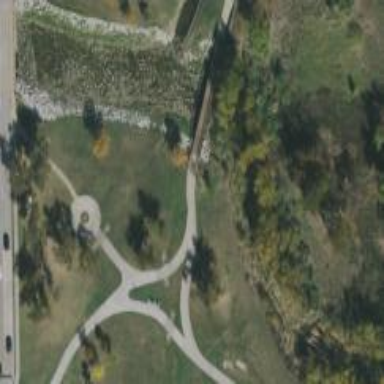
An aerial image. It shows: Path on bridge.